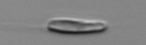
Label: Chrysochromulina